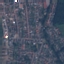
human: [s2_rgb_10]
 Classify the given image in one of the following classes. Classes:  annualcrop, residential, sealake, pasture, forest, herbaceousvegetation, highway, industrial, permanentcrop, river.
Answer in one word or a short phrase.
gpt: Residential